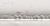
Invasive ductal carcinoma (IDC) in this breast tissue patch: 0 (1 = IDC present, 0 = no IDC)